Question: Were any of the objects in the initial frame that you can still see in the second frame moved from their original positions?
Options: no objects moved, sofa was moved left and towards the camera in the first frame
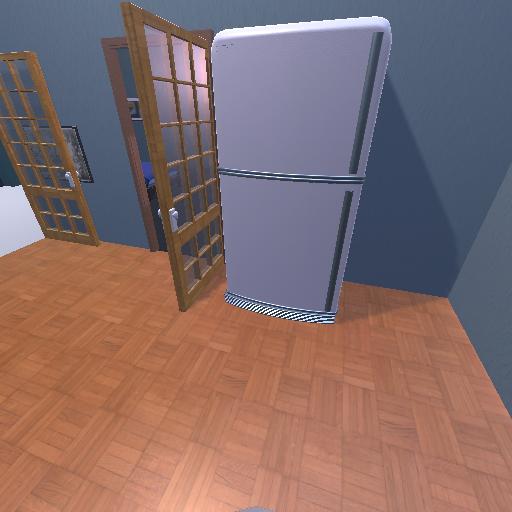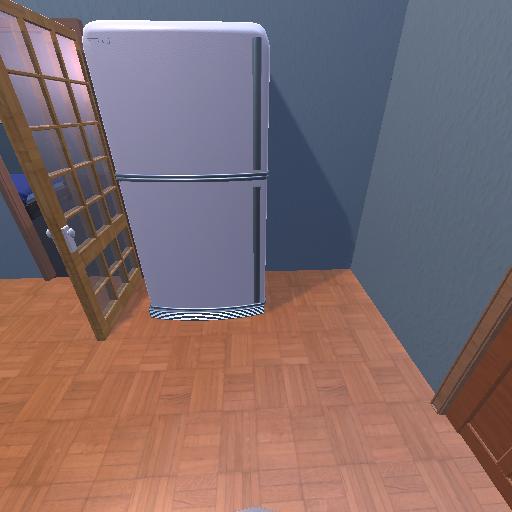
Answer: no objects moved